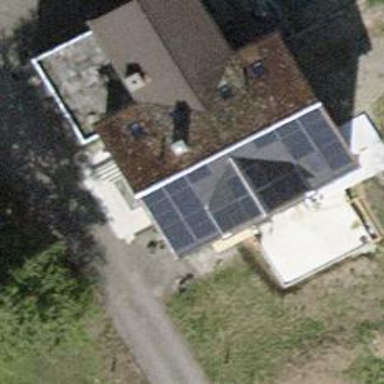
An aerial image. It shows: Solar power generator with photovoltaic panels.